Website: lowes
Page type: review-order
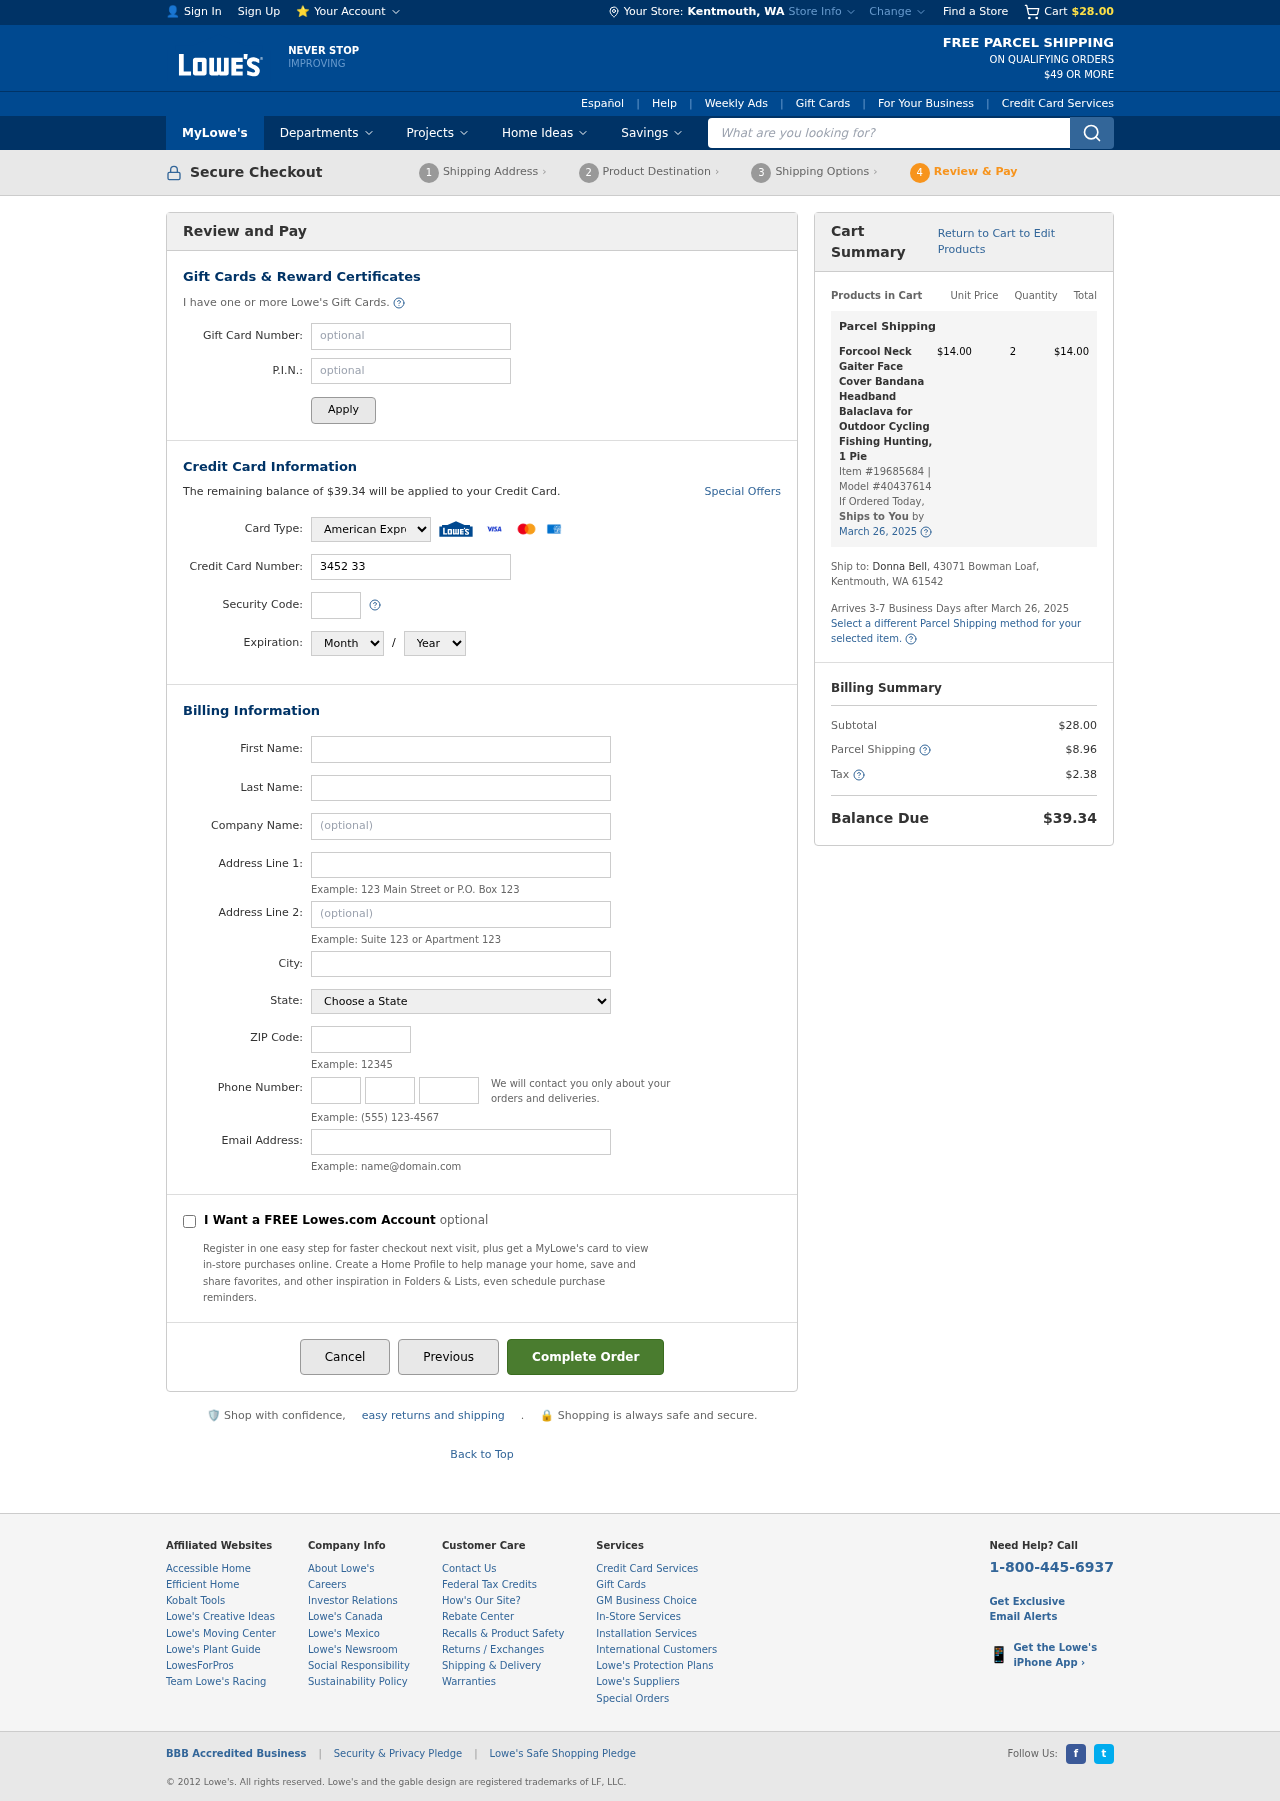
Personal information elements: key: PII_CARD_CVV
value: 0828
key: PII_CARD_EXPIRY_MONTH
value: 05
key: PII_CARD_EXPIRY_YEAR
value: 28
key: PII_CARD_NUMBER
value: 3452 3332 1911 357
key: PII_CARD_TYPE
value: American Express
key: PII_CITY
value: Kentmouth
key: PII_CITY_STATE
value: Kentmouth, WA
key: PII_EMAIL
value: donnabell@yahoo.com
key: PII_FIRSTNAME
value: Donna
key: PII_LASTNAME
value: Bell
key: PII_PHONE_AREA
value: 478
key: PII_PHONE_PREFIX
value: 331
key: PII_PHONE_SUFFIX
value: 3339
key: PII_POSTCODE
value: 61542
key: PII_STATE
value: Washington
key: PII_STREET
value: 43071 Bowman Loaf
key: PII_STREET2
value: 43071 Bowman Loaf
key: PII_STREET2
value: Apt. 549
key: PII_FULLNAME2
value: Donna Bell
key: PII_CITY_STATE_ZIP2
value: Kentmouth, WA 61542
Product elements: key: PRODUCT1_NAME
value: Forcool Neck Gaiter Face Cover Bandana Headband Balaclava for Outdoor Cycling Fishing Hunting, 1 Pie
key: PRODUCT1_PRICE
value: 14
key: PRODUCT1_QUANTITY
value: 2
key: PRODUCT1_ITEM_NUMBER
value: Item #19685684
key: PRODUCT1_MODEL_NUMBER
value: Model #40437614
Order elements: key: ORDER_SUBTOTAL
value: $28.00
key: ORDER_BALANCE_DUE
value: $39.34
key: ORDER_SHIPPING_DATE
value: March 26, 2025
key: ORDER_ITEM_TOTAL
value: $14.00
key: ORDER_SHIPPING_DATE2
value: March 26, 2025
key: ORDER_SHIPPING_COST
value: $8.96
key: ORDER_TAX
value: $2.38
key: ORDER_TOTAL
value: $39.34
Search elements: key: HEADER_SEARCH
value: What are you looking for?